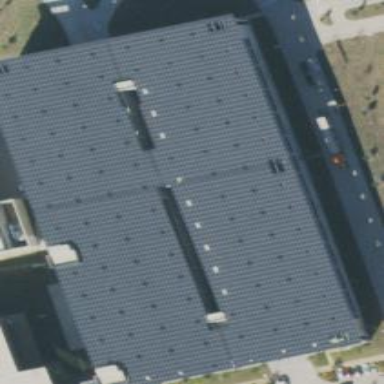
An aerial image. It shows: Solar power generator with photovoltaic panels.